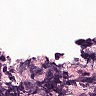
Metastatic tissue present: no